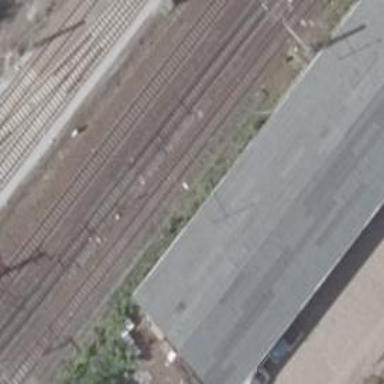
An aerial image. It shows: Railway switch.